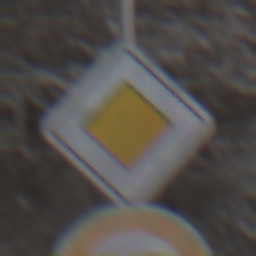
Verkehrszeichen: Vorfahrtsstrasse
Zusatzzeichen unten: Geschwindigkeit80
Umgebung: Outdoor, Nature
Tageszeit: MorningAfternoon
Wetter: PartlyCloudy
Licht: Natural
Jahreszeit: Winter
Kontrast: HighContrast